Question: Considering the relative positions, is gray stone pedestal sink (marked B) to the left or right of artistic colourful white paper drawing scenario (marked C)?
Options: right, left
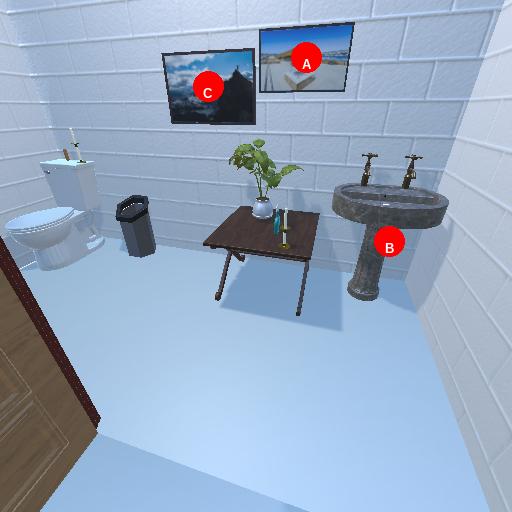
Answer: right